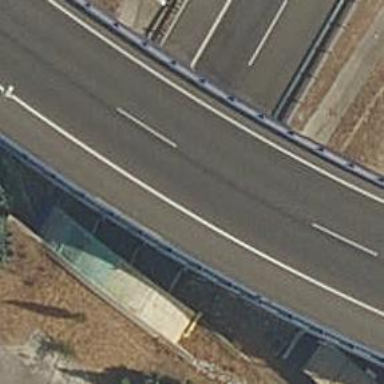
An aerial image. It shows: View of motorway.